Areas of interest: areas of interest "Minghua Club"
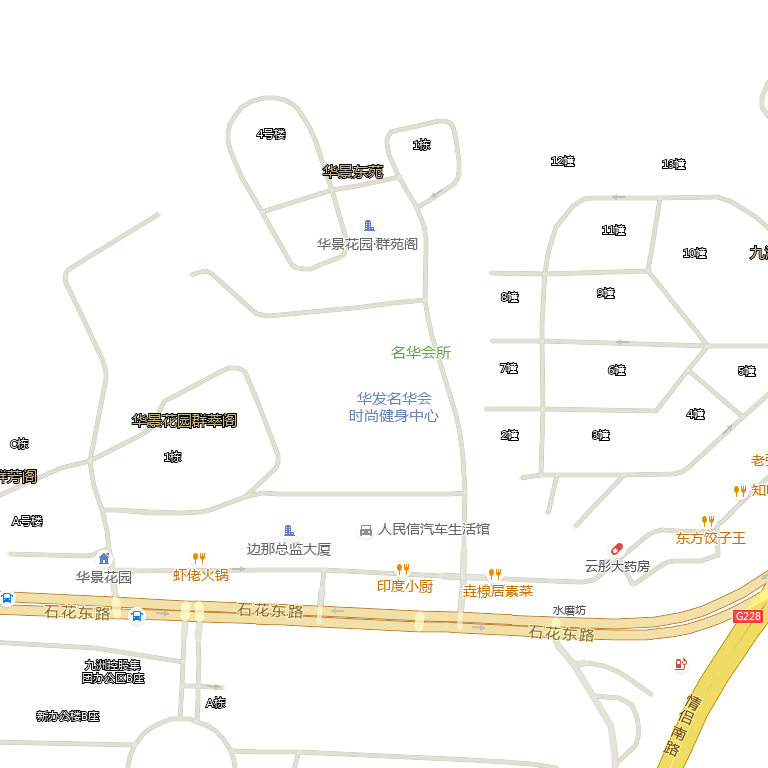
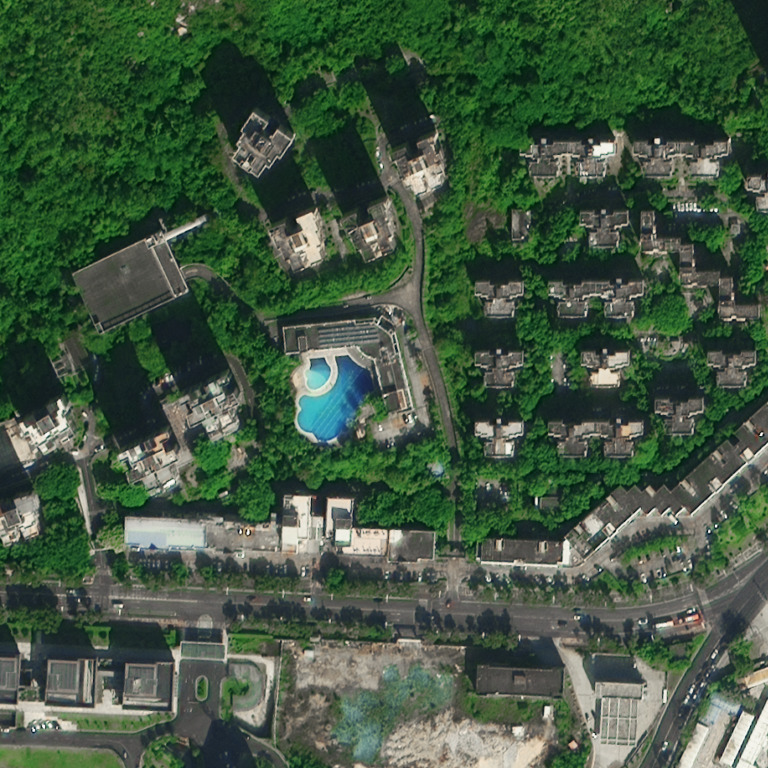